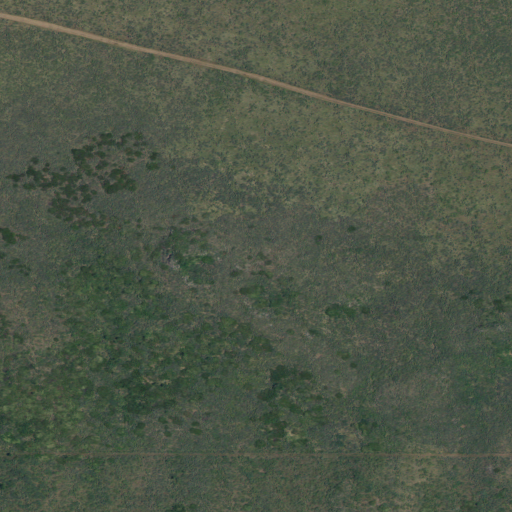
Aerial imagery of mountain in Idaho named Service Butte containing shrub and evergreen forest